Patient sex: F
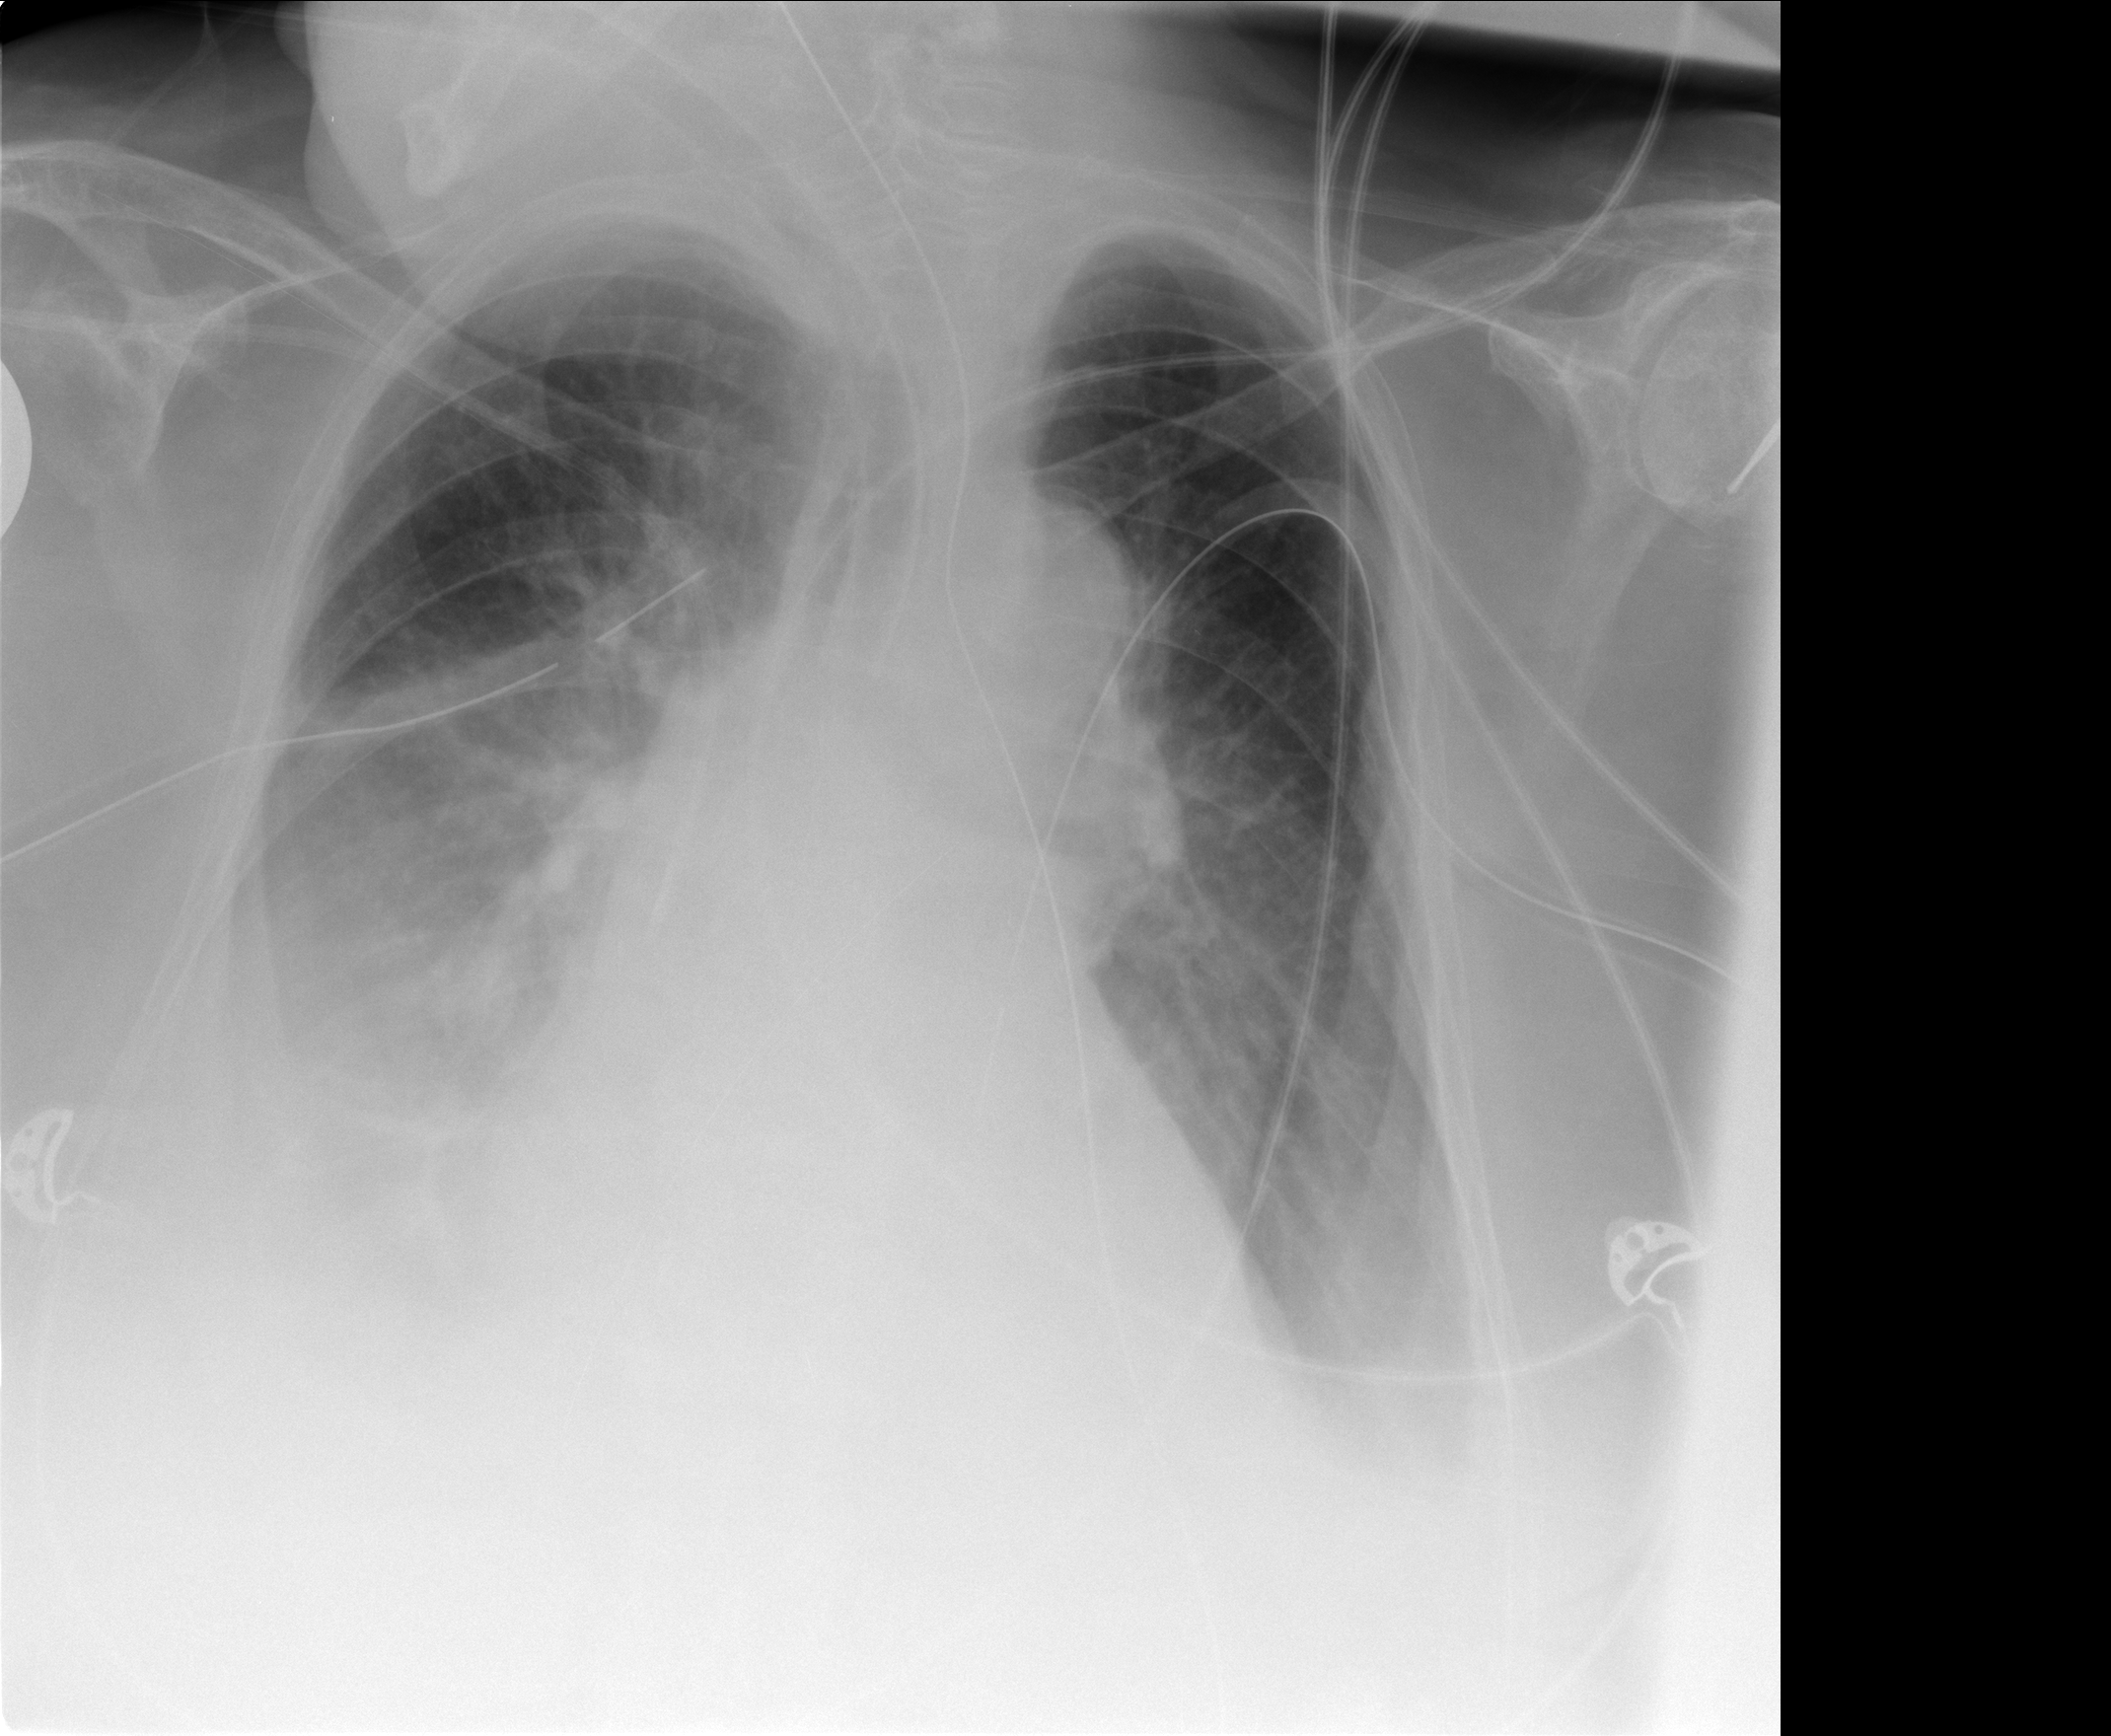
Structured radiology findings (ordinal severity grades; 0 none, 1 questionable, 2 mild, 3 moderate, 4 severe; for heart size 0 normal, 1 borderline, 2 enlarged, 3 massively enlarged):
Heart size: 2
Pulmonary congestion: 2
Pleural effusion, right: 3
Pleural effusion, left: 3
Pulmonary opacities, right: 0
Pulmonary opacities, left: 1
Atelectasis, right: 2
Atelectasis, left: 3